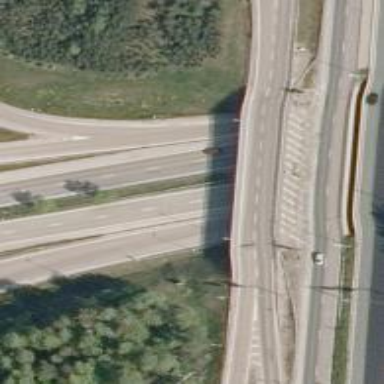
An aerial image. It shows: Asphalt motorway link.